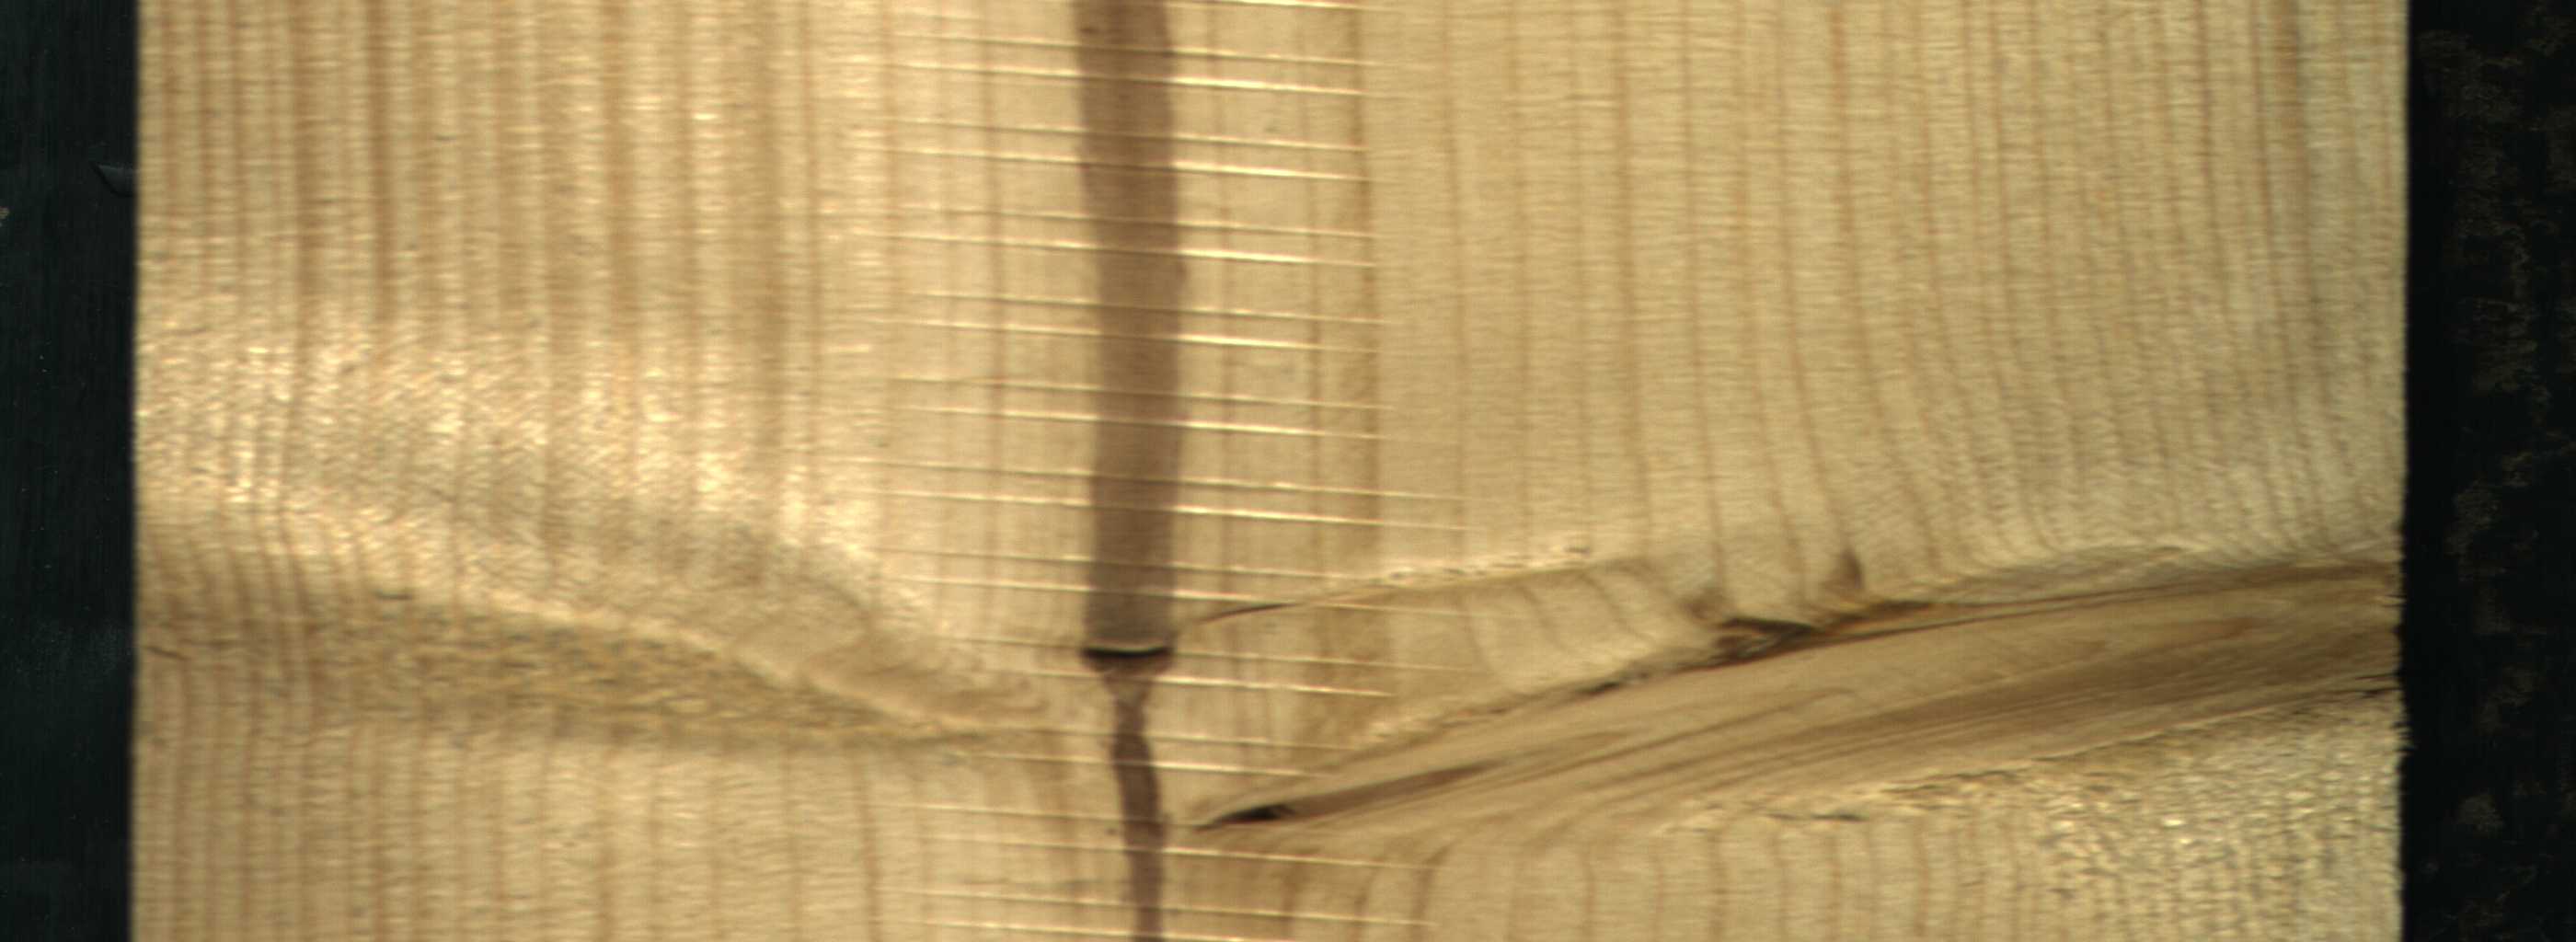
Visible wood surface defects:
Marrow
Live_Knot